【题型】填空题　【知识点】平面几何　【难度】easy
如图，\(C\) 是以 \(AB\) 为直径的半圆 \(O\)（不含端点）上一动点，\(\angle DCB = \frac{\pi}{2}\)，且 \(DC = CB\)。若 \(AB = 2\)，则 \(\overrightarrow{OC}\cdot\overrightarrow{OD}\) 的取值范围是 \underline{\ \ \ \ \ \ \ \ }。

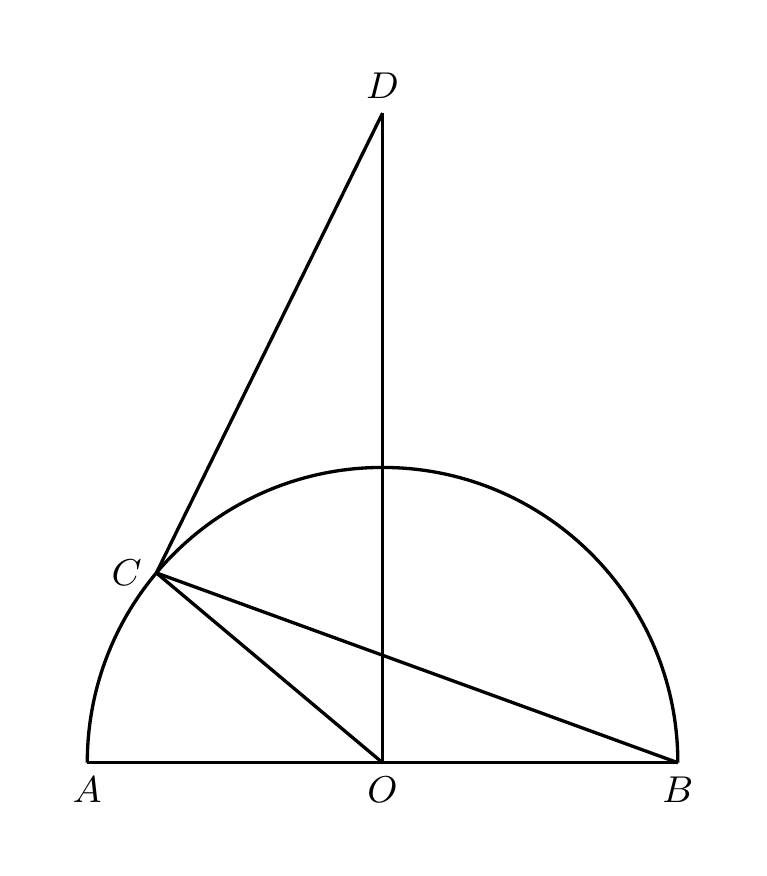
【解答】
\textbf{【答案】} \(\boldsymbol{(1,2]}\)

\noindent
\textbf{【解析】}

设 \(\angle BOC = 2\theta\)，则 \(\theta \in \left(0,\frac{\pi}{2}\right)\)，作 \(DE \perp OE\) 交 \(OC\) 的延长线于点 \(E\)。

由余弦定理：
\[
BC^2 = 1 + 1 - 2\cos2\theta = 2 - 2\cos2\theta = 4\sin^2\theta
\]
所以 \(BC = 2\sin\theta\)，即 \(DC = 2\sin\theta\)。

\[
\angle OCB = \frac{\pi - 2\theta}{2} = \frac{\pi}{2} - \theta
\]
因为 \(\angle DCB = \frac{\pi}{2}\)，所以 \(\angle DCE = \theta\)。

所以
\[
CE = DC \cdot \cos\theta = 2\sin\theta\cos\theta = \sin2\theta
\]

因此
\[
\overrightarrow{OC}\cdot\overrightarrow{OD} = OC \cdot OE = 1 \times (1 + \sin2\theta) = 1 + \sin2\theta \in (1,2]
\]

故答案为：\(\boldsymbol{(1,2]}\)。
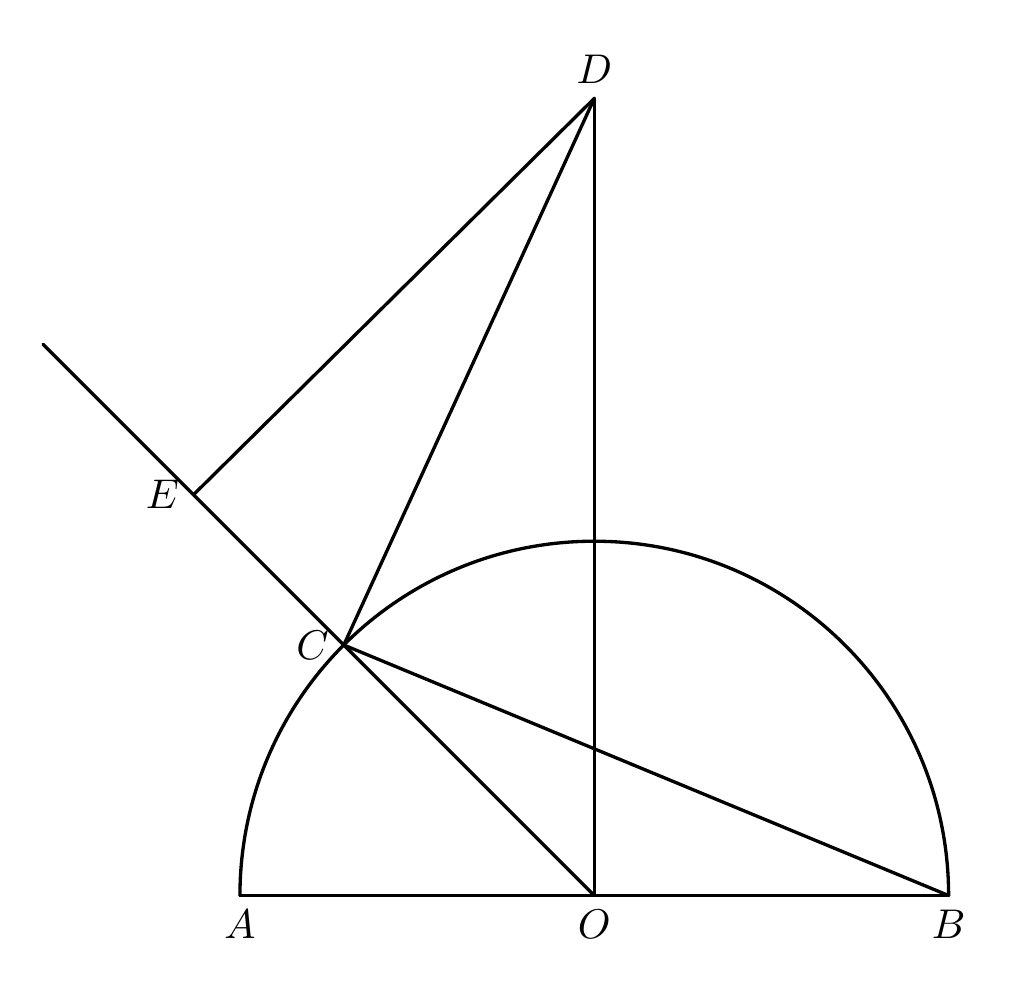